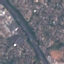
Land use / land cover: Highway